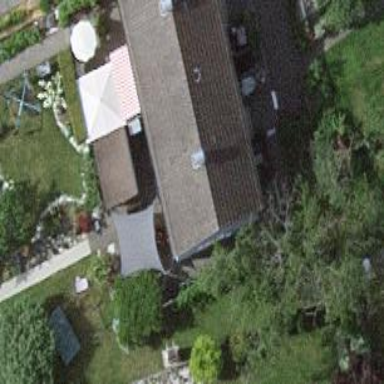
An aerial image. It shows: Gabled house with grey roof.